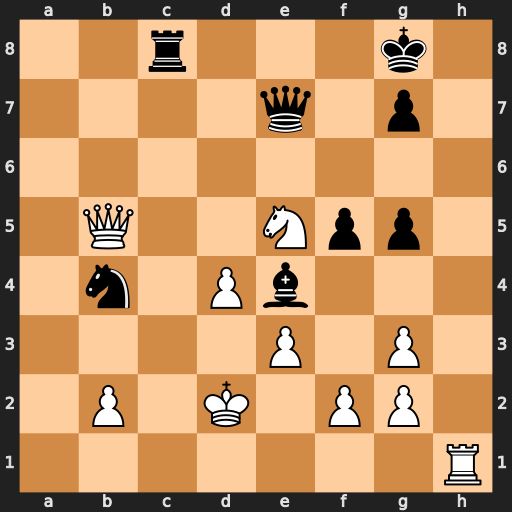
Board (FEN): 2r3k1/4q1p1/8/1Q2Npp1/1n1Pb3/4P1P1/1P1K1PP1/7R
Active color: w
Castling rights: -
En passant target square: -
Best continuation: Rh8+ Kxh8 Ng6+ Kh7 Nxe7 Rc2+ Kd1